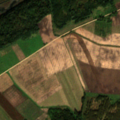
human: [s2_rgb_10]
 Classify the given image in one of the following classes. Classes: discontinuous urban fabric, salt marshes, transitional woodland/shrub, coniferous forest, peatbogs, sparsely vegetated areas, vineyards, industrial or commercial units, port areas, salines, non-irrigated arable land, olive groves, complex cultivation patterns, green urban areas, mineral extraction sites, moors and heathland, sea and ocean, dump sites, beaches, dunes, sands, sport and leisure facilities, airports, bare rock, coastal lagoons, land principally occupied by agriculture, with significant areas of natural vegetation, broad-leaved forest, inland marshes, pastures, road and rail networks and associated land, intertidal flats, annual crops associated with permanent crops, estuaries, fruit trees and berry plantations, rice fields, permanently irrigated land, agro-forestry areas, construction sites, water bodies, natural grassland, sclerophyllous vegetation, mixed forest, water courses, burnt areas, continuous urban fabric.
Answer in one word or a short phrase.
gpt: non-irrigated arable land, pastures, complex cultivation patterns, broad-leaved forest, mixed forest, transitional woodland/shrub